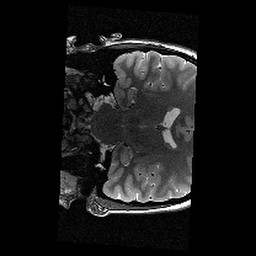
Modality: T2w
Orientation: coronal
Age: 12
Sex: female
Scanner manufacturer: siemens
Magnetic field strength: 3 T
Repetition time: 9.23 s
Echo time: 0.067 s